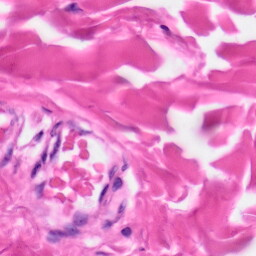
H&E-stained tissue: Skin